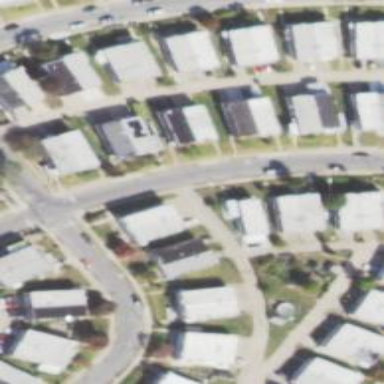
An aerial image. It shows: Alleyway designated as service road.